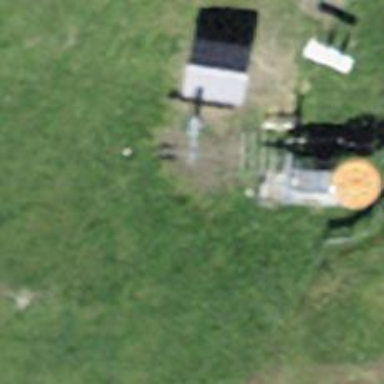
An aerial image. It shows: Pylon for aerialway.